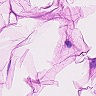
Metastatic tissue present: no